Field crop: maize
Growth stage: 2
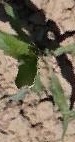
Species: maize